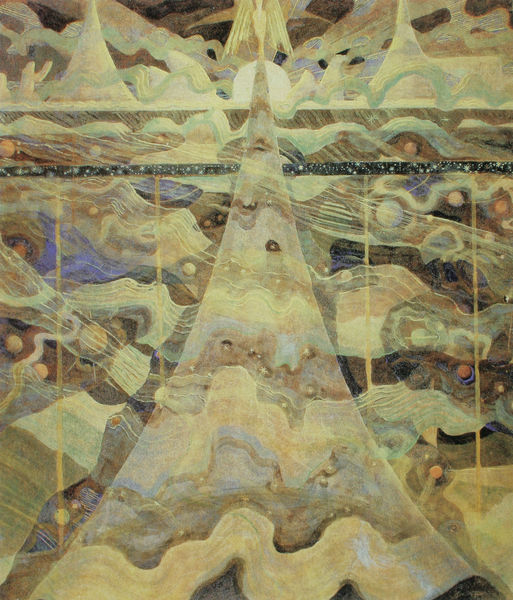
Titel: Engelssonate. Allegro
Künstler: Mikolajus Ciurlionis
Standort: Kaunas
Institution: Museum Ciurlionis
Schlagwörter: adler, berg, blau, dunkel, flügel, gemälde, gestein, gott, himmel, meer, schatten, vogel, wasser, weiß, wolken, dreieck, fluss, gelb, grün, landschaft, ocker, sand, bewegung, braun, grau, hell, köpfe, licht, marmor, mitte, orange, pastell, schwarz, weg, beige, malerei, muster, ornament, symbolismus, teppich, zylinder, augen, bibel, spitze, stein, taube, vorhang, öl, erde, ferne, horizont, horizontlinie, hügel, natur, spiegelung, gewässer, sonne, land, gold, stoff, zart, fliegen, kreis, rund, turm, engel, hellblau, japan, welle, wellen, bogen, noten, moderne, abstrakt, berge, creme, farben, flächen, modern, abendsonne, farbe, formen, lila, nebel, schichten, sonnenuntergang, violett, linien, eiffelturm, luft, woge, jugendstil, spitz, symmetrie, streifen, tiefe, japanisch, marmoriert, transparent, abstraktion, collage, surrealismus, gestalt, flucht, foto, oben, unten, punkte, kurven, mond, bruan, kegel, strahlen, erdfarben, linie, symmetrisch, form, asien, sterne, illustration, dynamik, kreise, asiatisch, kugel, kugeln, buchseite, reihen, ornamental, wellig, chinesisch, flecken, china, fries, jesus, fluchtpunkt, fabelwesen, durchsichtig, bahn, konstruktion, zentrum, waagerecht, pyramide, bänder, welt, jenseits, figürlich, biblisch, phantasie, aufsteigend, geometrie, meander, universum, serpentinen, planet, sone, distanz, vertikale, all, kries, wellenlinien, überschneidung, pyramiden, kosmos, rhythmisch, ellen, wellew, sphärisch, heilige geist, sphären, planeten, vogelwesen, abstrakte formen, ciurlionis, helgrün, klimtig, kueln, prikker, spärisch, thorn prikker, wabern, ikonographiscch, sternenband, geelb